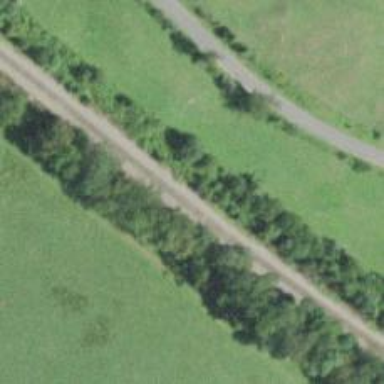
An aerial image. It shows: Railway track.